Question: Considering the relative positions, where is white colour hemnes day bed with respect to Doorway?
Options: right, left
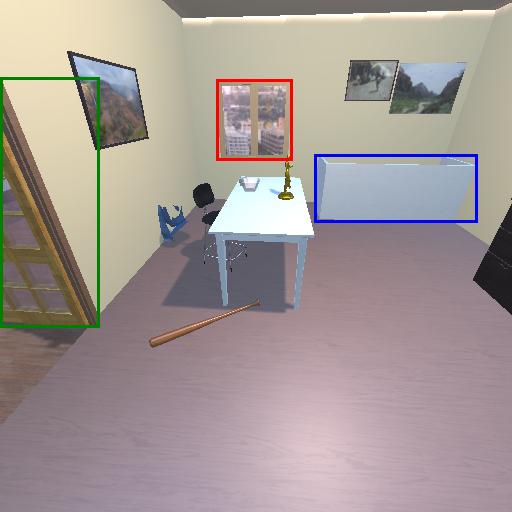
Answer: right